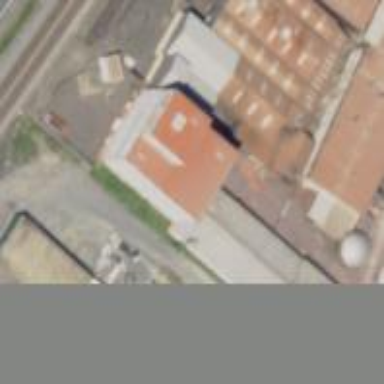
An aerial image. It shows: There is building in the image.